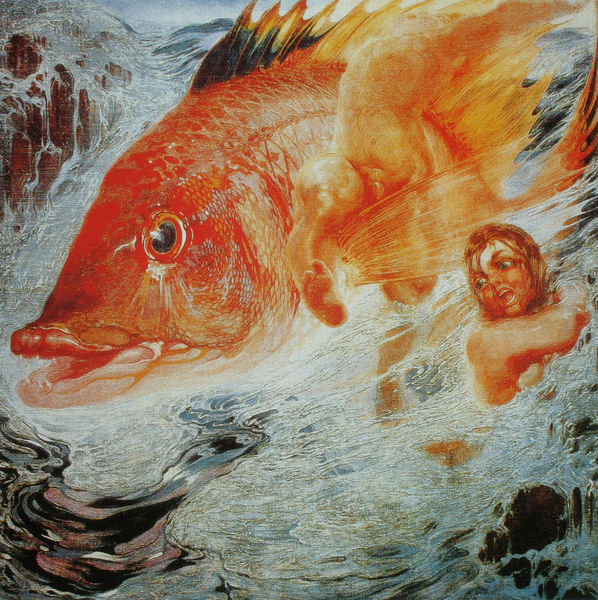
Titel: Pleamar, "Atlantikgedicht"
Künstler: Néstor
Standort: Las Palmas de Gran Canaria
Institution: Museo Néstor
Schlagwörter: blau, dunkel, felsen, feuer, fuß, himmel, körper, meer, nackt, wasser, weiß, badende, gelb, grün, menschen, mädchen, bewegung, braun, frau, hell, licht, mund, nase, orange, schwarz, blick, rot, tier, blond, arm, augen, entsetzen, gesicht, mensch, stein, steine, spiegelung, gewässer, auge, gold, haare, kind, lippen, rosa, schulter, kinder, schuppen, gischt, welle, wellen, ausdruck, fluß, angst, wogen, dick, glänzend, surreal, surrealismus, spiel, schwimmen, groß, furcht, nixe, pupille, zacken, fisch, karpfen, koi, gebiss, zähne, strudel, alptraum, maul, böcklin, wesen, fabelwesen, spiegelungen, wal, schrei, flossen, monster, flosse, kiemen, schreck, schwimmer, riesig, goldfisch, fabeltier, gisch, barsch, ertrinken, ertrinkende, ängstlich, der grosse, jonas, ertrinkend, goldbarsch, goldrot, karpen, rückenflosse, zackenbarsch